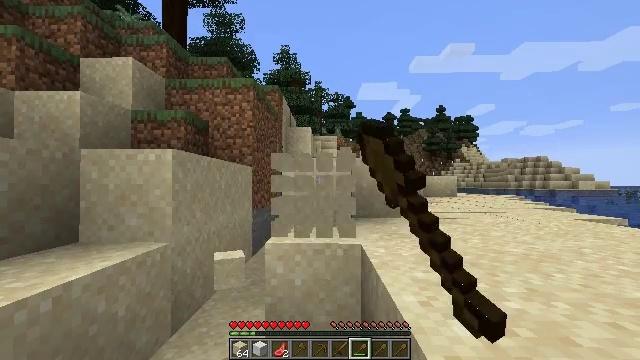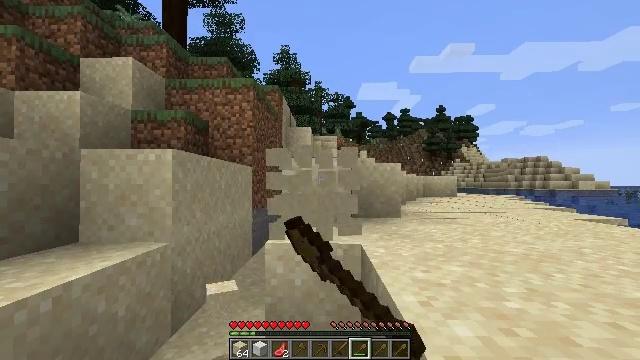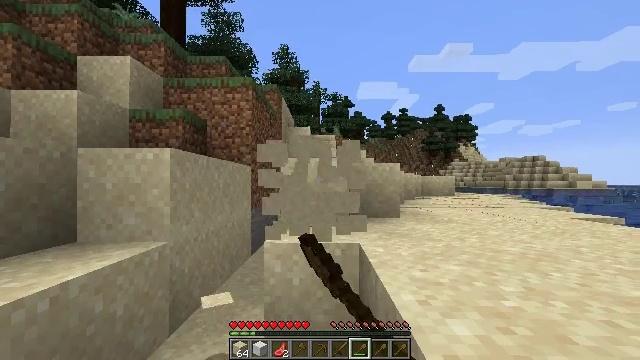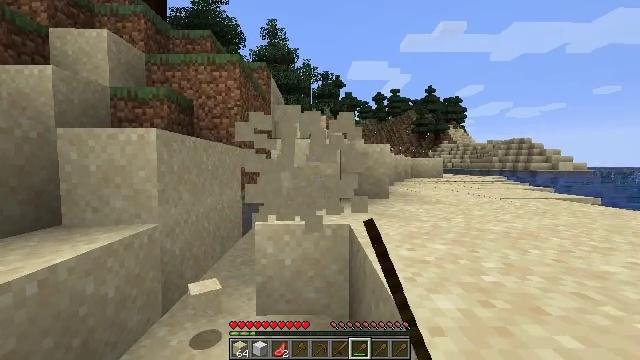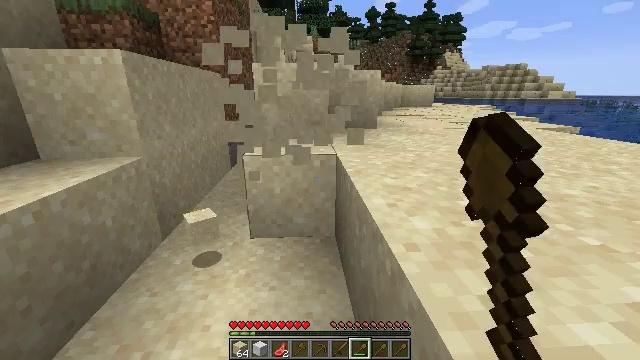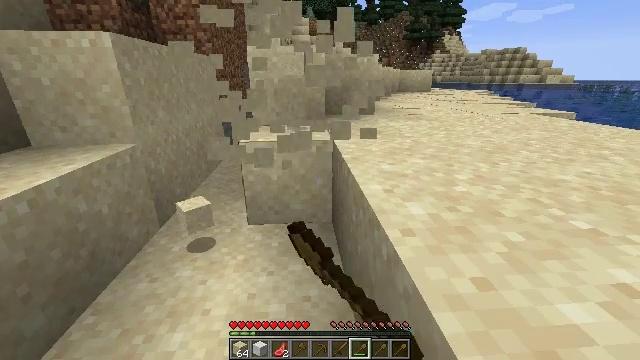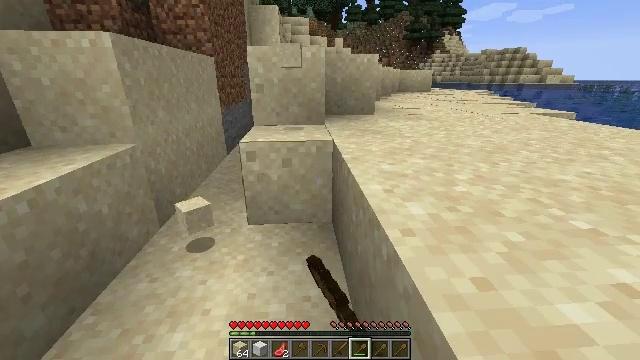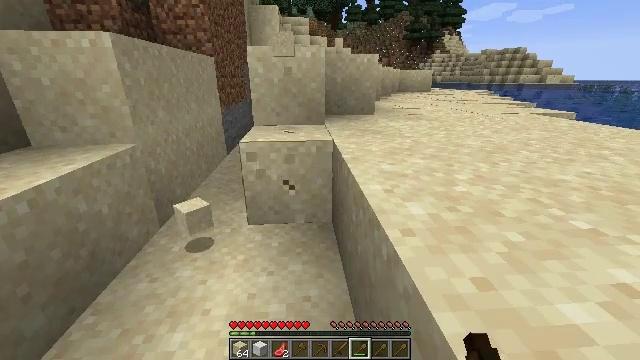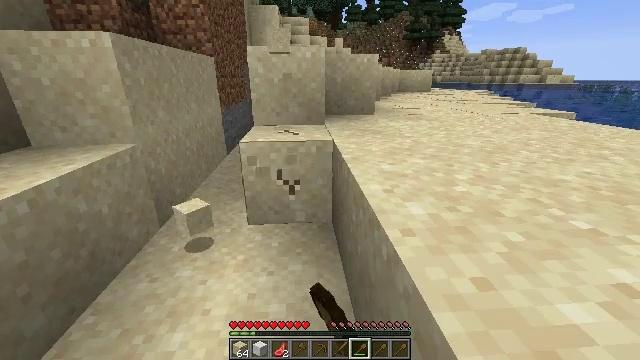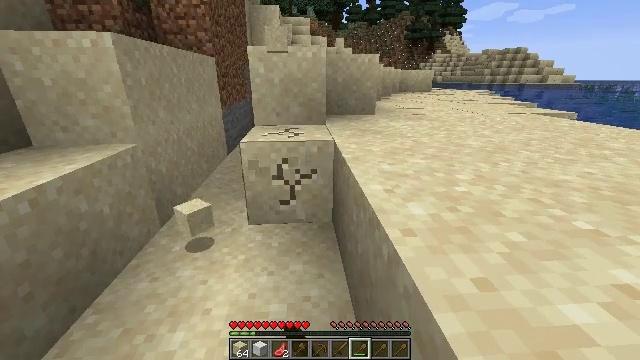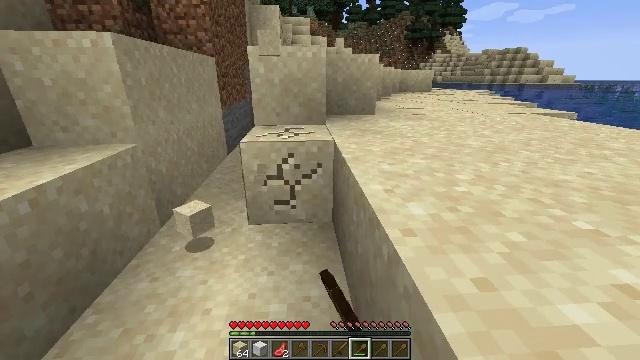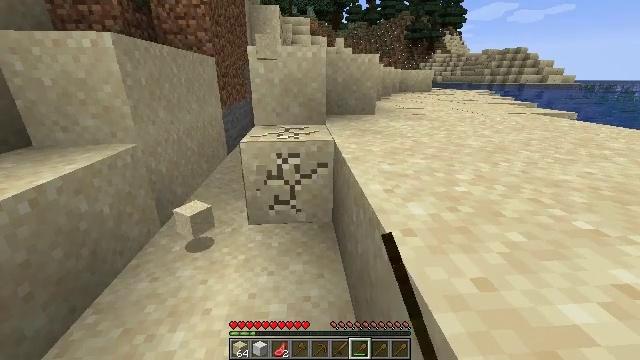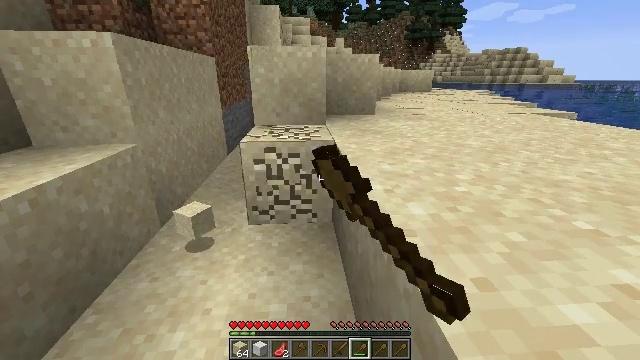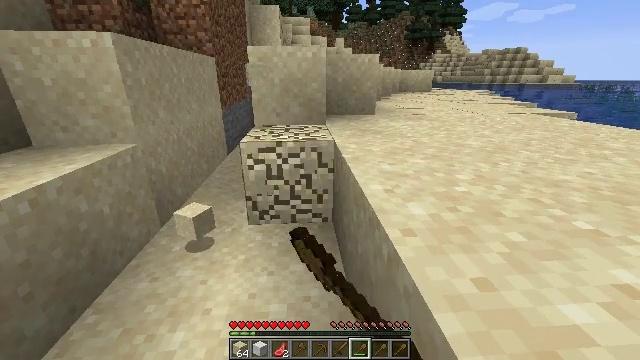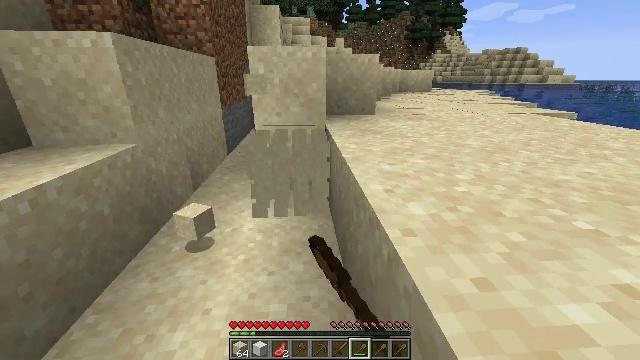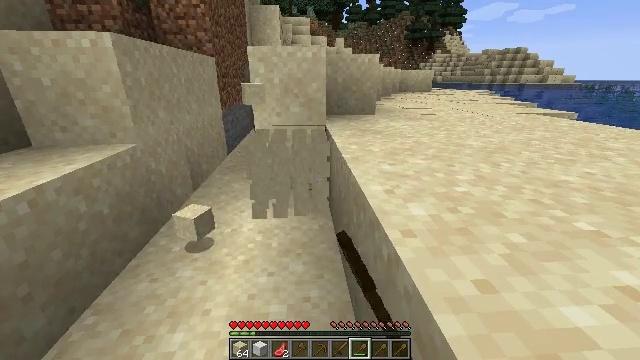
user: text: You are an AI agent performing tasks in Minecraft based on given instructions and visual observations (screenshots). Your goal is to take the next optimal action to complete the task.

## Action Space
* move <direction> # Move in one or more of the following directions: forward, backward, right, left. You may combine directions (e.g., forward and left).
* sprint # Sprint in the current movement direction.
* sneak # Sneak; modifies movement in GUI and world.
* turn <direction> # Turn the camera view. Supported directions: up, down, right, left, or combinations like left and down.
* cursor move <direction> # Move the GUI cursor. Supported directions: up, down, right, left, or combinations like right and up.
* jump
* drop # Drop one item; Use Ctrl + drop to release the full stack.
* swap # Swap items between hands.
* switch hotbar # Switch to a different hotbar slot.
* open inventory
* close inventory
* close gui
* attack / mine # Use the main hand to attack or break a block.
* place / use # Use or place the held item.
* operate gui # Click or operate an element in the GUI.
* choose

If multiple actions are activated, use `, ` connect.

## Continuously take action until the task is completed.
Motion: motion action
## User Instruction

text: Dig up some sand.
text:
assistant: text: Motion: attack / mine
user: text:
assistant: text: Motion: attack / mine
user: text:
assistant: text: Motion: turn right and down, attack / mine
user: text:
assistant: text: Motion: turn right and down, attack / mine
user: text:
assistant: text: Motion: turn down, attack / mine
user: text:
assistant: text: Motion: attack / mine
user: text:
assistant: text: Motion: attack / mine
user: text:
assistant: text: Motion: attack / mine
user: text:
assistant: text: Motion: attack / mine
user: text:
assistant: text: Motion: attack / mine
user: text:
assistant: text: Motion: attack / mine
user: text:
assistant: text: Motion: attack / mine
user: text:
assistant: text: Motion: attack / mine
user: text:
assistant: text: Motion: attack / mine
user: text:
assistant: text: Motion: move forward, attack / mine
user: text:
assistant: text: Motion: move forward, turn left and up, attack / mine
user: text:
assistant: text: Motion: move forward, turn left and up, attack / mine
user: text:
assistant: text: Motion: attack / mine
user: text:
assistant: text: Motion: attack / mine
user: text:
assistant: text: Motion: attack / mine
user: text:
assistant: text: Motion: attack / mine
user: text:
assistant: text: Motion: attack / mine
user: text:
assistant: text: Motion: attack / mine
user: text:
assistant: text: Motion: attack / mine
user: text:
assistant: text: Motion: attack / mine
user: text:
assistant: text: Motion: attack / mine
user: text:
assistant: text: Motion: attack / mine
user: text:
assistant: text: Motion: attack / mine
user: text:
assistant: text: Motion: attack / mine
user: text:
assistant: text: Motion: attack / mine